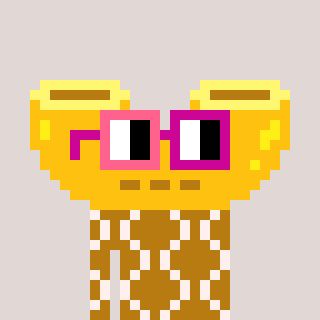
a pixel art character with square pink and red glasses, a macaroni-shaped head and a gold-colored body on a warm background